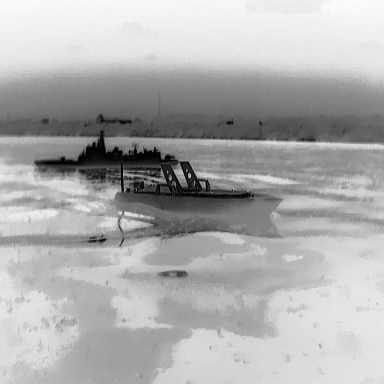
There are two objects shown in the infrared image, including a warship, and a canoe.